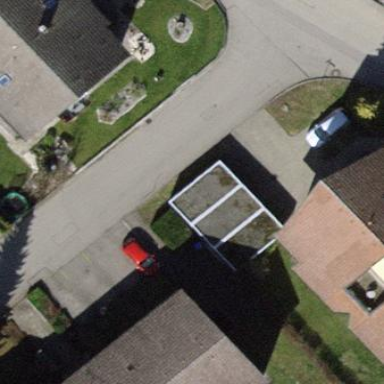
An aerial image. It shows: Garage building.